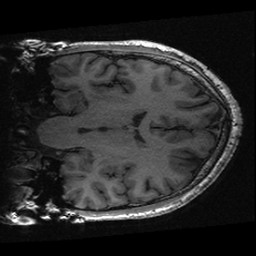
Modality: T1w
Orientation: coronal
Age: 23
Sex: male